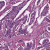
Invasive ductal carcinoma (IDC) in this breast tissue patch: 1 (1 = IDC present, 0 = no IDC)